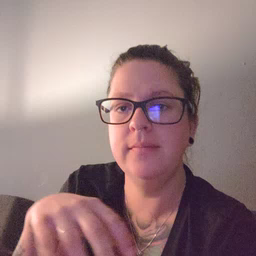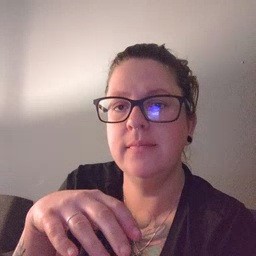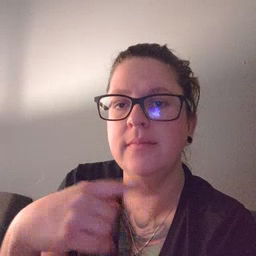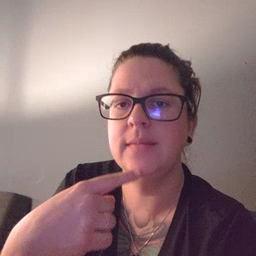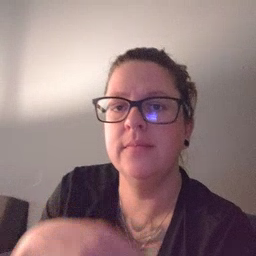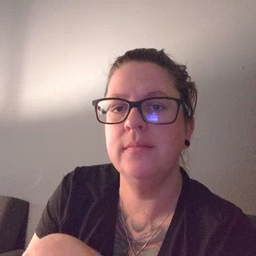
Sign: say